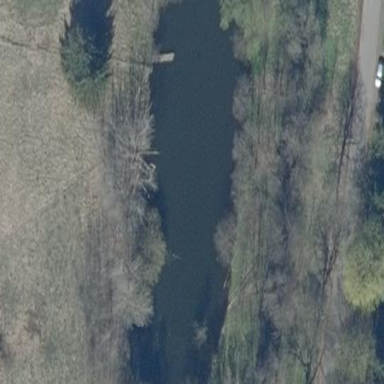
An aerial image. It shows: Pond with natural water.